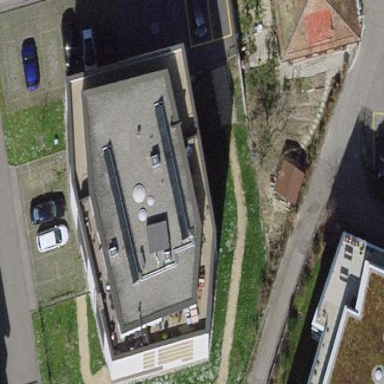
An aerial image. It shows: Building with apartments and flat roof.